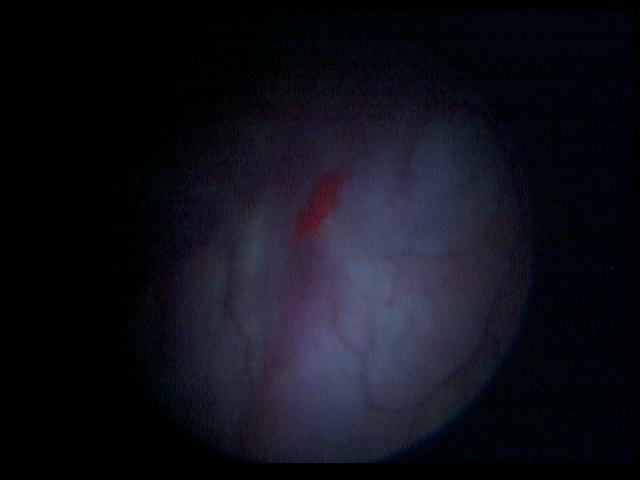
Modality: BLC
Class: Non-malignant
Subclass: BenignNOS
Lesion: L1
Morphology: Papillary
Bladder cancer association: No